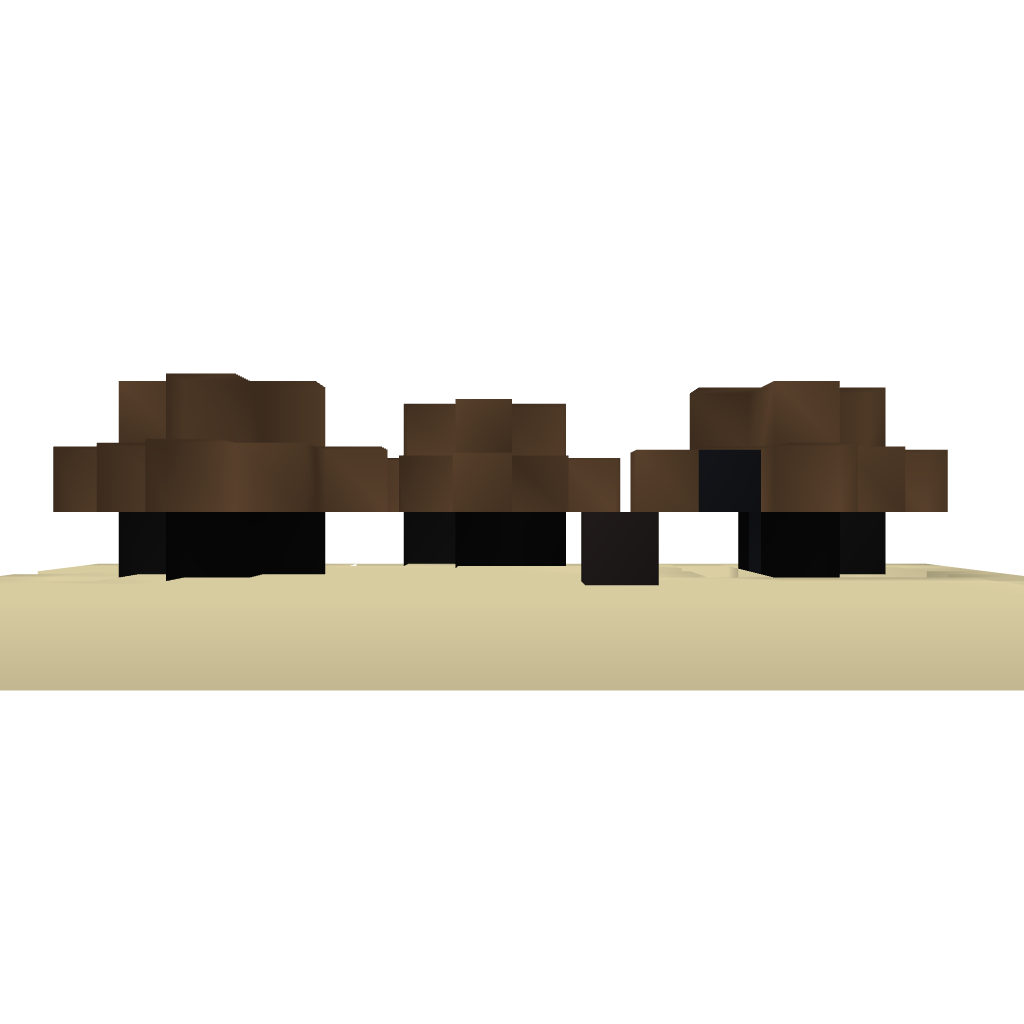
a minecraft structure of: Infinate Music Machine